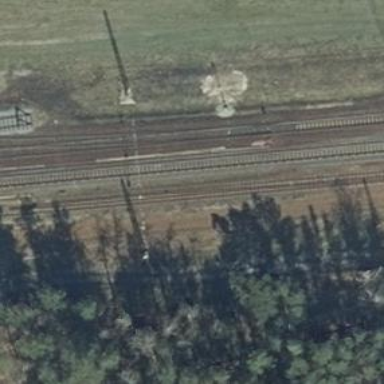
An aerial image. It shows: Railway switch.